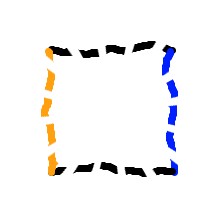
Shape: square